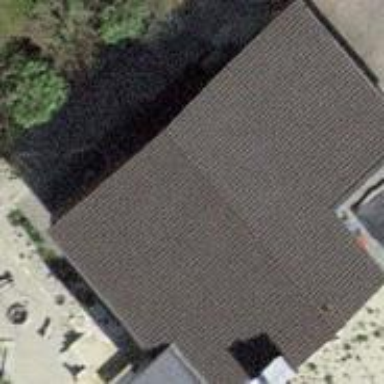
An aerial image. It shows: Building with tiled roof.